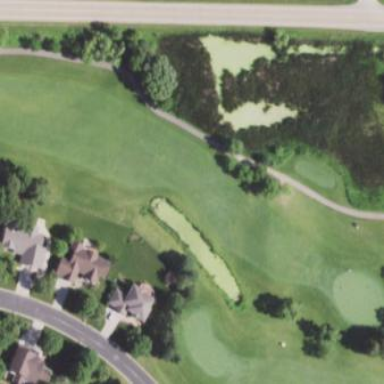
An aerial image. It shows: Water hazard on golf course.